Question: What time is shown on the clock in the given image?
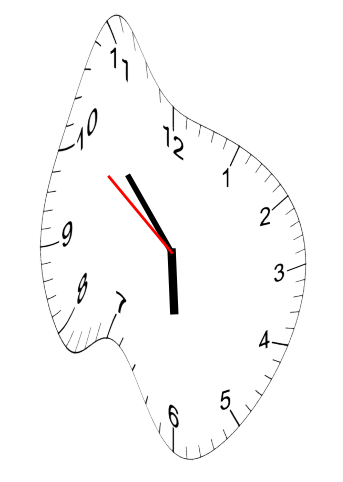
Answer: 05:52:51